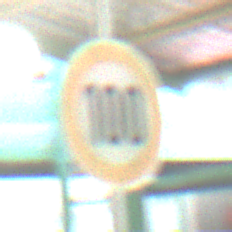
Verkehrszeichen: Geschwindigkeit100
Umgebung: Roofed, Special
Tageszeit: MorningAfternoon
Wetter: NotSpecified
Licht: Artificial
Jahreszeit: NotSpecified
Kontrast: MediumContrast